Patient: sex M, age 25
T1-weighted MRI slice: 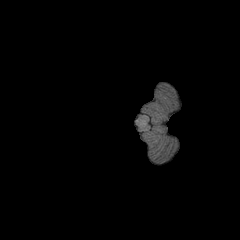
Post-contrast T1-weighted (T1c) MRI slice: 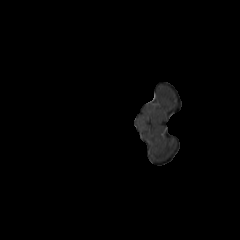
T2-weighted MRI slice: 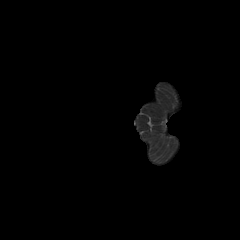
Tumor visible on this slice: no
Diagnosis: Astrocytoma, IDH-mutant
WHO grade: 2